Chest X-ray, PA view. Patient: 26 years old, sex M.
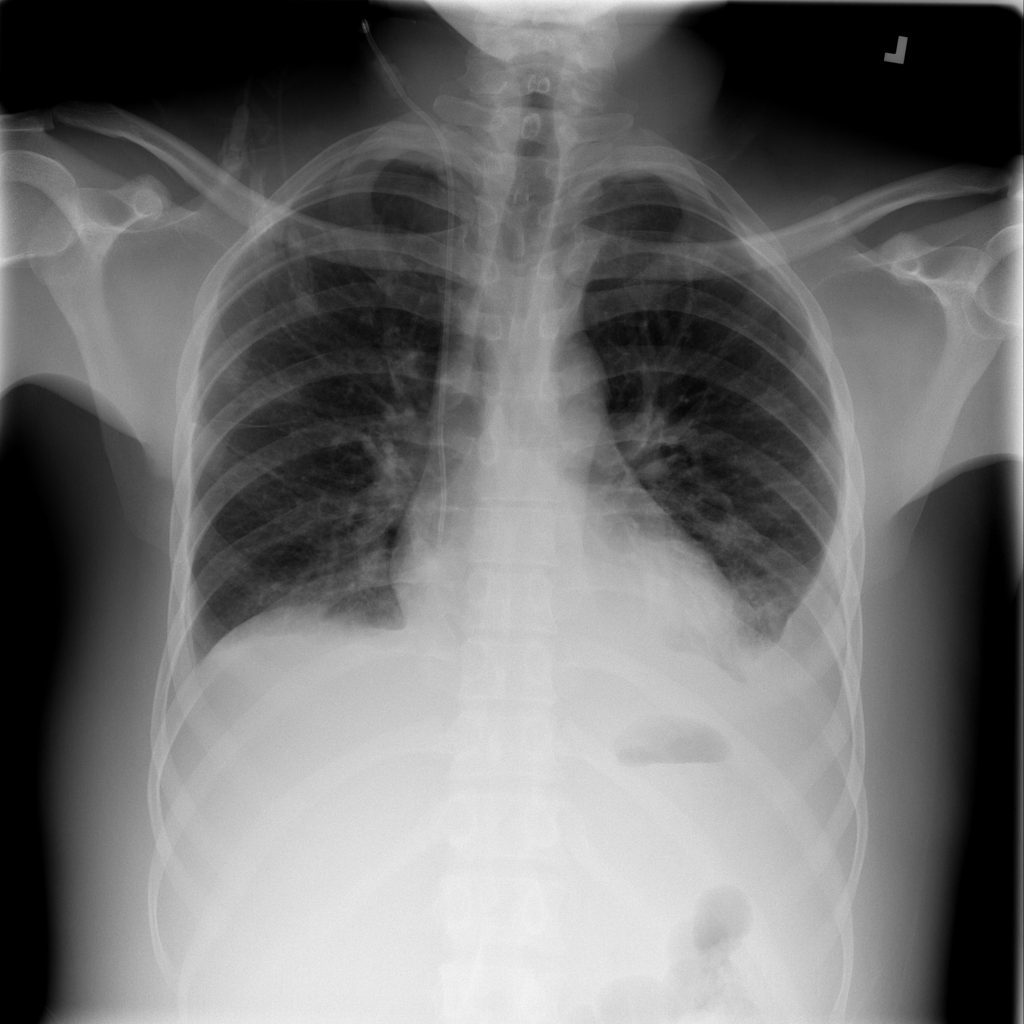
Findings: Effusion, Infiltration